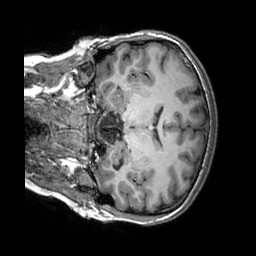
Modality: T1w
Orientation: coronal
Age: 22
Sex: female
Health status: healthy
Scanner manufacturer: siemens
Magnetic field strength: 3 T
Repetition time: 2.3 s
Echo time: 0.00303 s